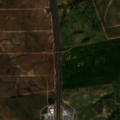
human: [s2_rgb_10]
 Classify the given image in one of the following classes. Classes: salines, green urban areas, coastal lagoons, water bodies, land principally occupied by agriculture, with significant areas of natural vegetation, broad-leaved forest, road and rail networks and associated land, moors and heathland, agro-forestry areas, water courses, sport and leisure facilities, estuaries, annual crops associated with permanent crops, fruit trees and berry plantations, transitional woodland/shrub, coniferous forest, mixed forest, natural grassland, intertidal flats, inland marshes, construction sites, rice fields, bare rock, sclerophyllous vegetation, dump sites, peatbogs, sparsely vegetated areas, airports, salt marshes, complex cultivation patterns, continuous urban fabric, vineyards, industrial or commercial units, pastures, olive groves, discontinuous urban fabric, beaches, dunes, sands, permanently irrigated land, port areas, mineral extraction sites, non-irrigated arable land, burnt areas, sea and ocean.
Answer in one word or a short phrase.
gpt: olive groves, agro-forestry areas, transitional woodland/shrub